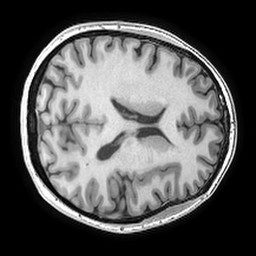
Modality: T1w
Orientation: axial
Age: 34
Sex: female